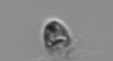
Label: Balanion